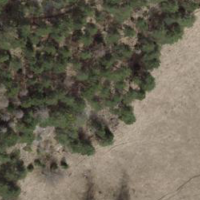
EUNIS habitat code: 43
Species observed at this site:
Parnassia palustris